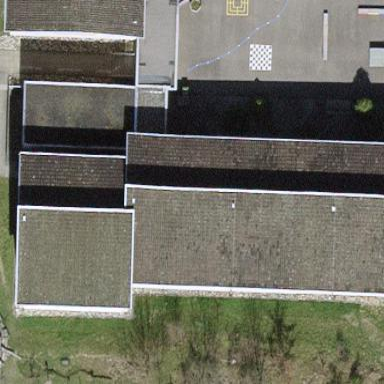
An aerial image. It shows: School building.